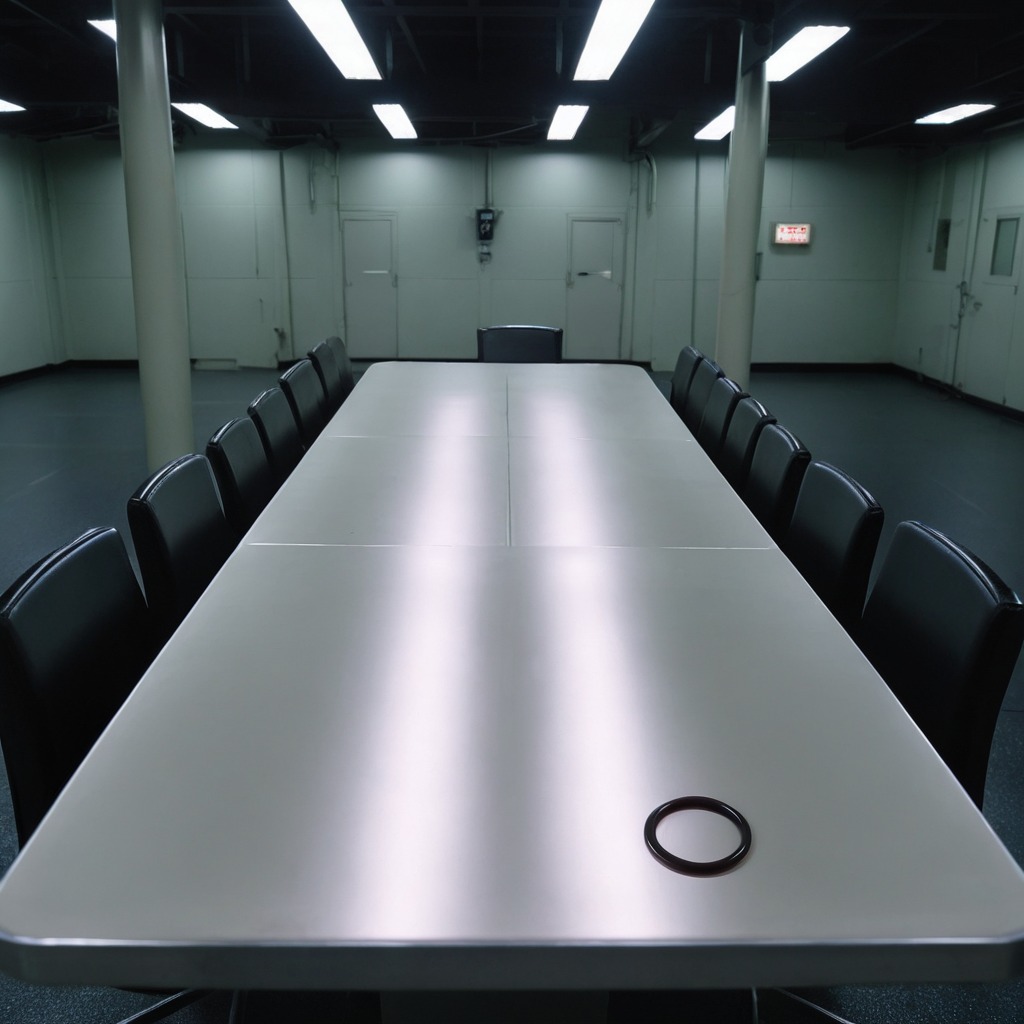
A rubber O-ring is lying on a clean empty table in a railway signal maintenance room lit by harsh overhead fluorescents.